Question: i was try to build real time car rent but i got this error returning null of datasnapshot and tried all fix thats impossible without any success
i don't know where is a problem and why my database dosn't response the request
'''
DatabaseReference driverLocation = FirebaseDatabase.getInstance().getReference(Common.driver_location_tbl);
GeoFire gf = new GeoFire(driverLocation);
GeoQuery geoQuery = gf.queryAtLocation(new GeoLocation(mLastLocation.getLatitude(),mLastLocation.getLongitude()),distance);
geoQuery.removeAllListeners();
geoQuery.addGeoQueryEventListener(new GeoQueryEventListener() {
@Override
public void onKeyEntered(final String key, final GeoLocation location) {
FirebaseDatabase.getInstance().getReference(Common.driver_tbl)
.child(key)
.addListenerForSingleValueEvent(new ValueEventListener() {
@Override
public void onDataChange(DataSnapshot dataSnapshot) {
Rider rider = dataSnapshot.getValue(Rider.class);
mMap.addMarker(new MarkerOptions()
.position(new LatLng(location.latitude,location.longitude))
.flat(true)
.title("Driver Name :"+rider.getUsername())
.snippet("Phone : "+rider.getPhone())
.icon(BitmapDescriptorFactory.fromResource(R.drawable.cars)));
}
@Override
public void onCancelled(DatabaseError databaseError) {
}
});
}
'''
and my Rider class
'''
public class Rider {
private String email,password,phone,username;
public Rider() {
}
public Rider(String email, String password, String phone, String username) {
this.email = email;
this.password = password;
this.phone = phone;
this.username = username;
}
public String getEmail() {
return email;
}
public void setEmail(String email) {
this.email = email;
}
public String getPassword() {
return password;
}
public void setPassword(String password) {
this.password = password;
}
public String getPhone() {
return phone;
}
public void setPhone(String phone) {
this.phone = phone;
}
public String getUsername() {
return username;
}
public void setUsername(String username) {
this.username = username;
}
'''

How to fix app crach and returning null of datasnapshot ?
I have research for a fix and have not found anything.
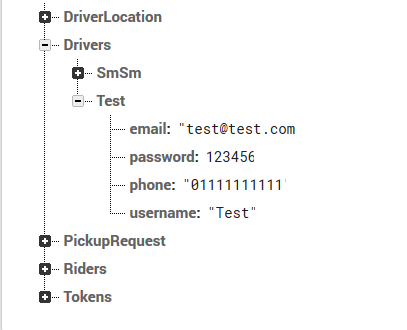
Answer: ok i fixed it
problem was i register users with name not Uid so when i request name and phone got n